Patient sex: F
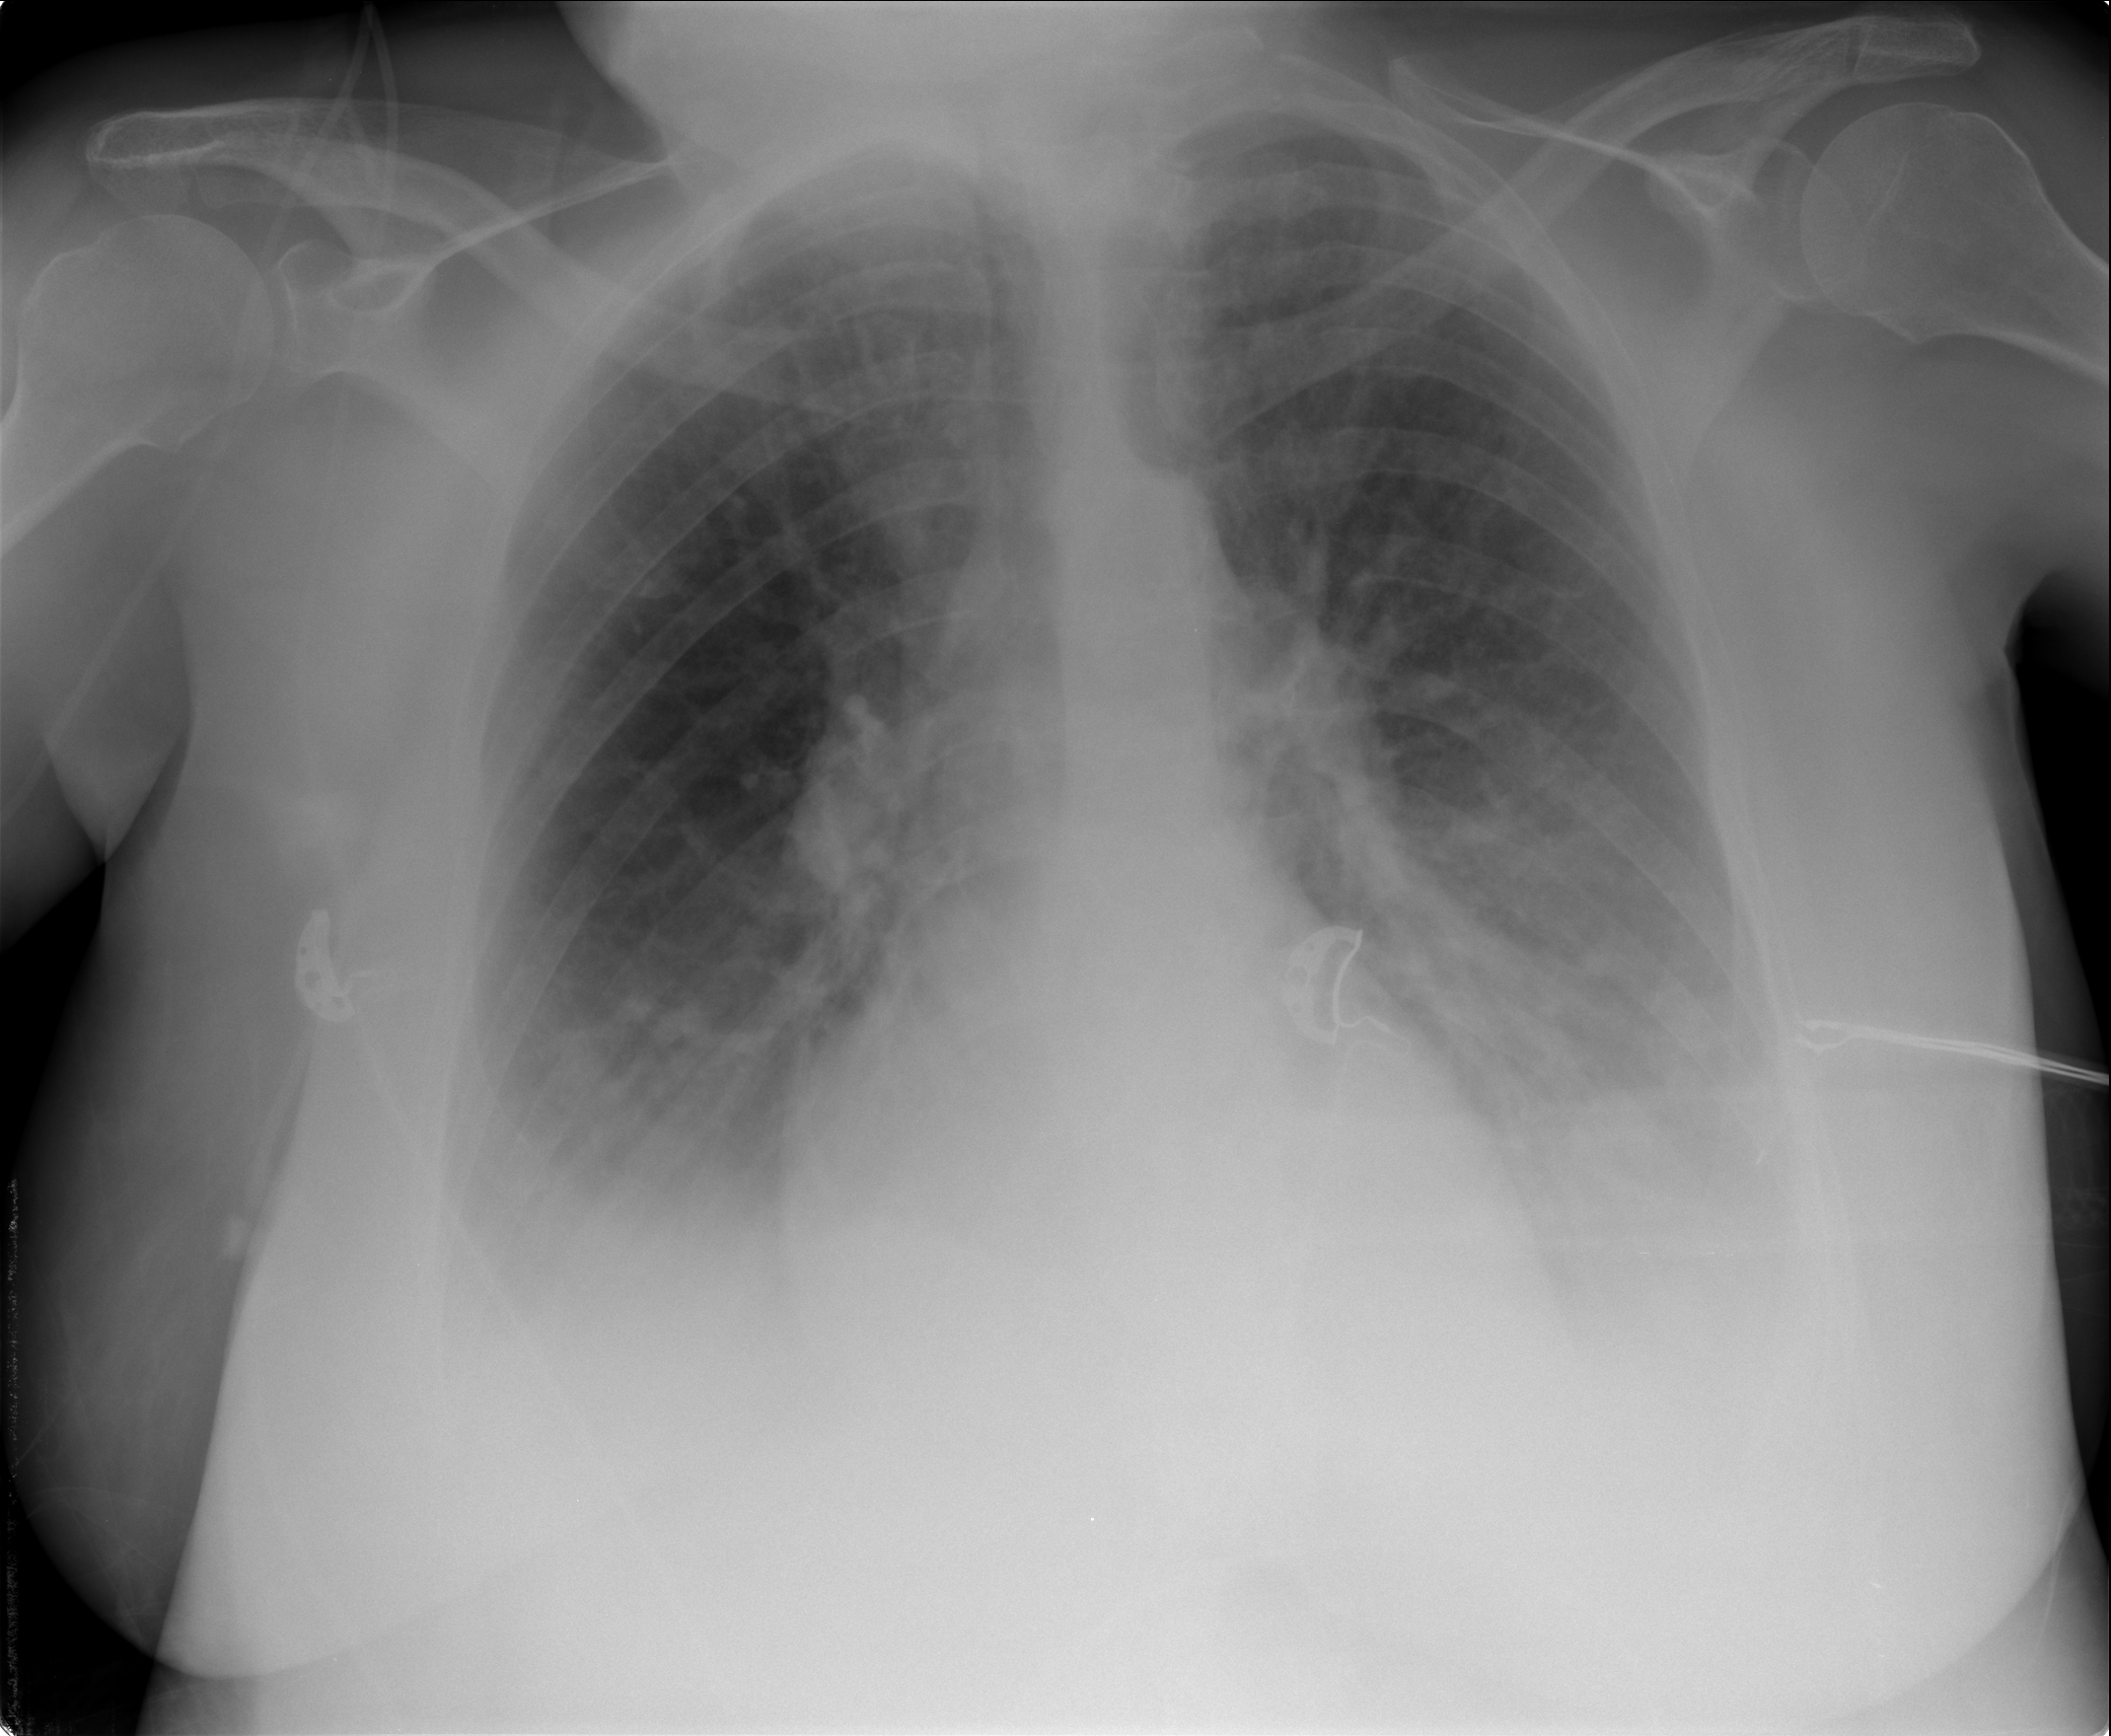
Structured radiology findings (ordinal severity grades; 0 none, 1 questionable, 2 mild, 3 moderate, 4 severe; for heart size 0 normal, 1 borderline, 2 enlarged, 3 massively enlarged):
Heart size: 0
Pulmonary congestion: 3
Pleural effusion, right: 2
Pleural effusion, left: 2
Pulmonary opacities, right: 0
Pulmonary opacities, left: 2
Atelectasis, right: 2
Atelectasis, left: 2